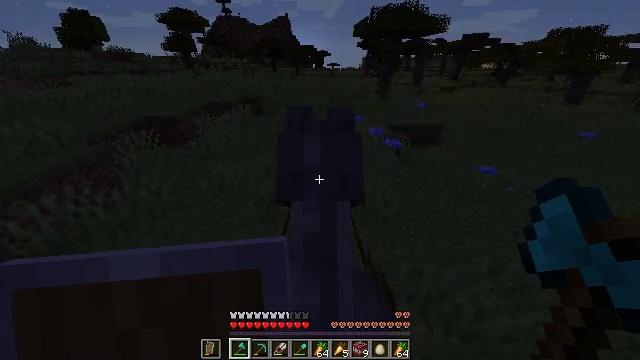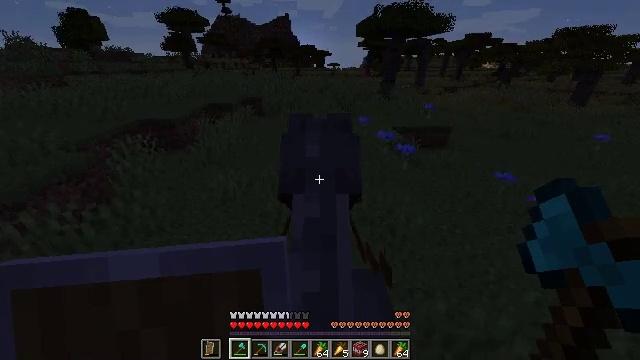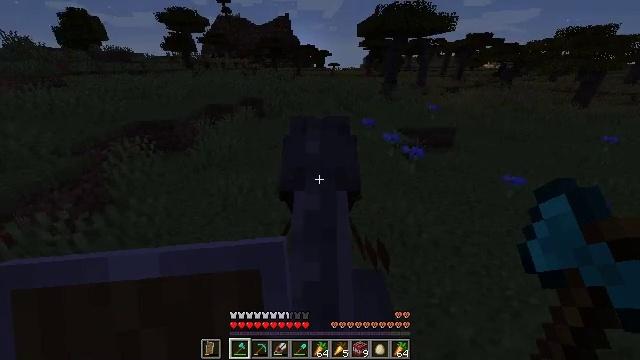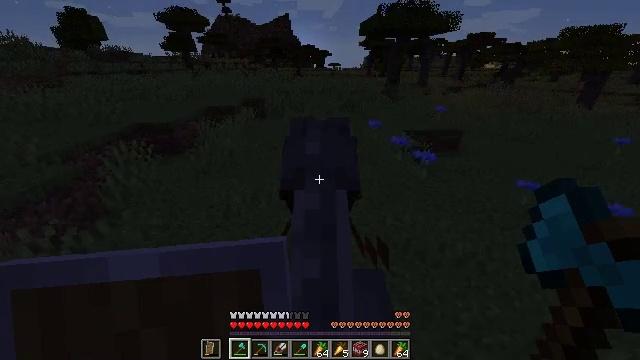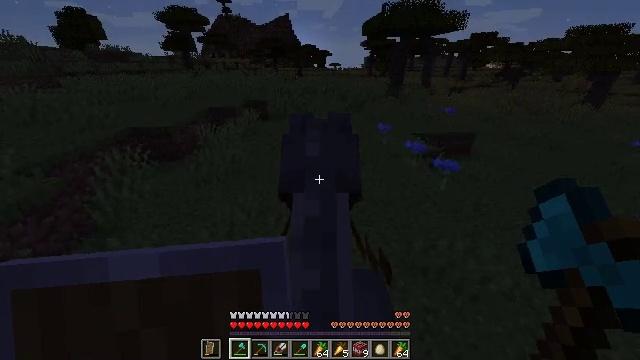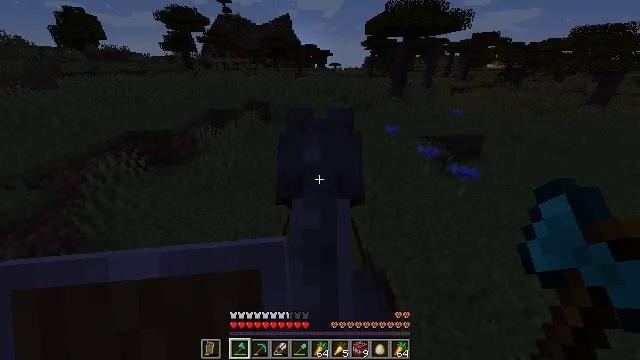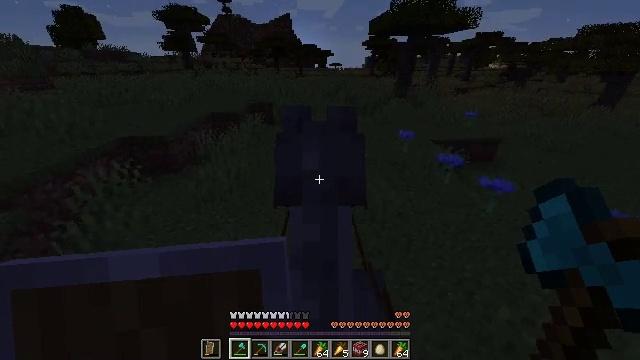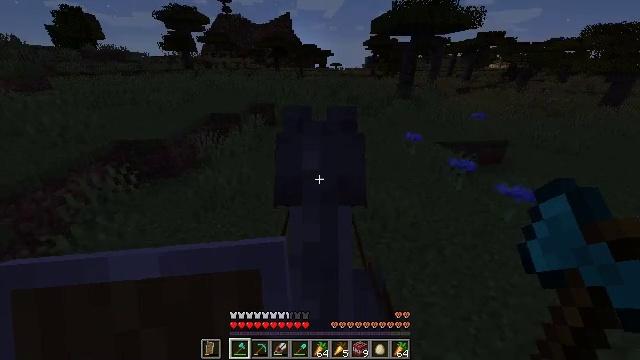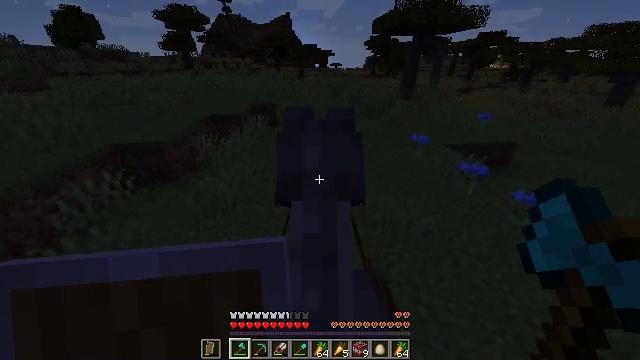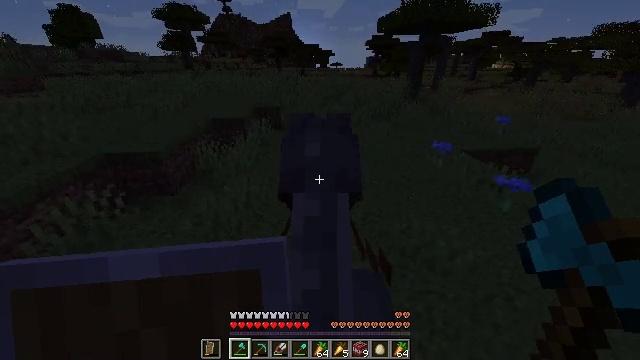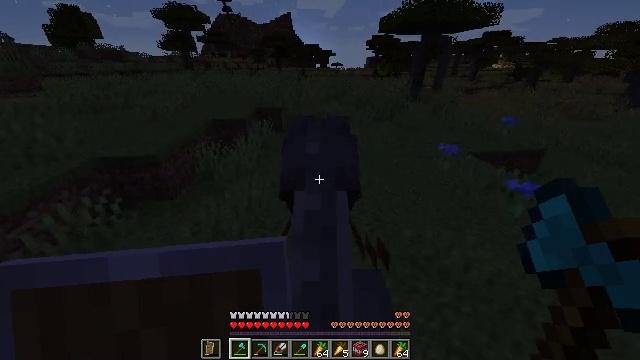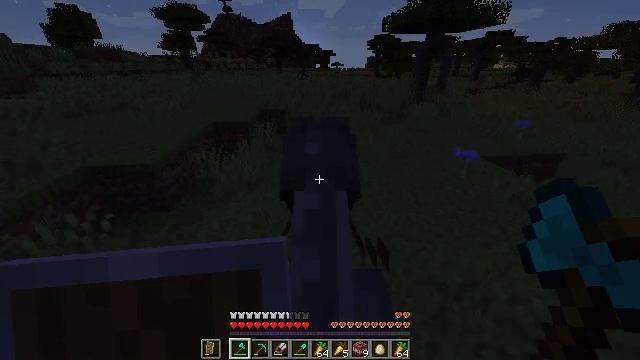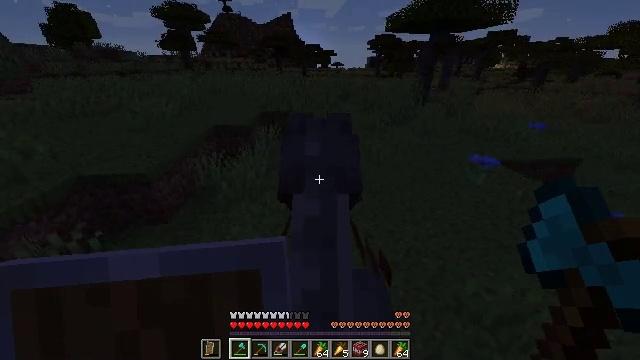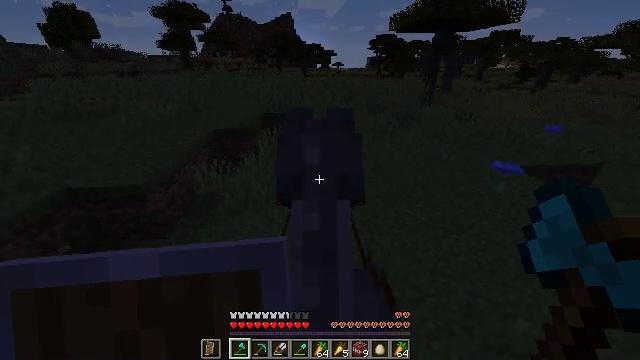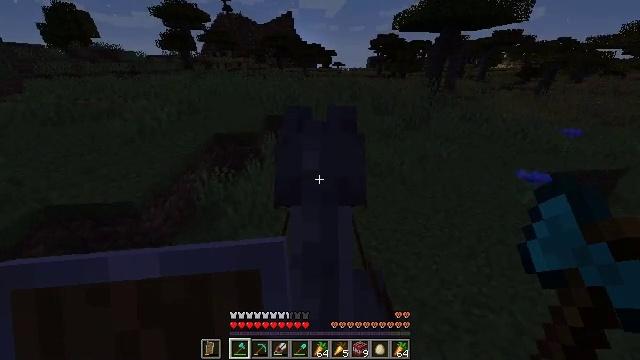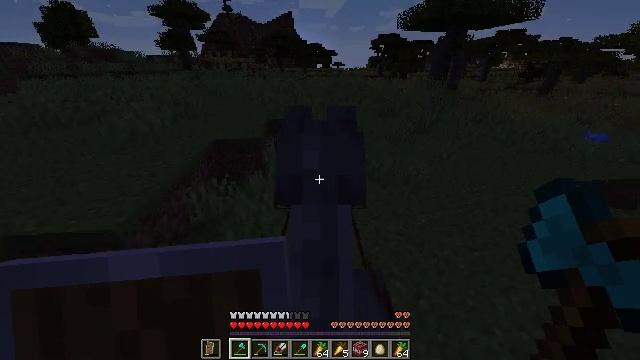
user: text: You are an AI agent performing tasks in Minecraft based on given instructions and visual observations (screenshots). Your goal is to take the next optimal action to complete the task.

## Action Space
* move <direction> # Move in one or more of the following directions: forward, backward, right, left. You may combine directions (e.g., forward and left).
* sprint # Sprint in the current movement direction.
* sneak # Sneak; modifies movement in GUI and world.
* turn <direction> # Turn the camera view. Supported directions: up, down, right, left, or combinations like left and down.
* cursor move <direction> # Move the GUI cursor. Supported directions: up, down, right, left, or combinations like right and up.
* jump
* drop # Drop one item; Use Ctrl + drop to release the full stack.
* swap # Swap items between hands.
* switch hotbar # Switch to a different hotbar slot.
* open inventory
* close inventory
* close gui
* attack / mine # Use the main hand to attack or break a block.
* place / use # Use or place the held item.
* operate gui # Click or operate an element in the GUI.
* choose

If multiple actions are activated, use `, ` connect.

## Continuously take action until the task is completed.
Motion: motion action
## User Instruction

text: Extinguish the fire.
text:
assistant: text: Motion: move forward and move left, sprint
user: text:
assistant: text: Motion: move forward and move left, sprint
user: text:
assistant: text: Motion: move forward and move left, sprint
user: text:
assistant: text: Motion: move forward and move left, sprint
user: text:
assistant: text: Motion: move forward and move left, sprint
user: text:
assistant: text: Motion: move forward and move left, sprint
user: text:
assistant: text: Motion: move forward and move left, sprint
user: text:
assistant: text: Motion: move forward and move left, sprint
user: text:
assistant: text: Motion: move forward and move left, sprint
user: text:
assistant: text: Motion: move forward and move left, sprint
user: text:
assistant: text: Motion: move forward and move left, sprint
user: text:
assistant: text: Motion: move forward and move left, sprint
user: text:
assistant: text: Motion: move forward and move left, sprint
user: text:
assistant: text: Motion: move forward, sprint
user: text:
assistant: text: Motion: move forward, sprint
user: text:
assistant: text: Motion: move forward, sprint
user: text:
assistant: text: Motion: move forward, sprint
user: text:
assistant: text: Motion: move forward, sprint
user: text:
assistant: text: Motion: move forward, sprint
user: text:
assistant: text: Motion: move forward, sprint, turn up
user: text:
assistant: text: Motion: move forward, sprint, turn up
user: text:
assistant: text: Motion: move forward, sprint
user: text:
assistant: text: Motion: move forward, sprint, turn right
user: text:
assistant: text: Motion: move forward, sprint, turn right
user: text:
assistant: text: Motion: move forward, sprint, turn right
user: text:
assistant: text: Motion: move forward, sprint, turn right
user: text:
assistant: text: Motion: move forward, sprint
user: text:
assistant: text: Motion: move forward, sprint, turn up
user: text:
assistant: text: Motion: move forward, sprint, turn up
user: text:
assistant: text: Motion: move forward, sprint, turn up